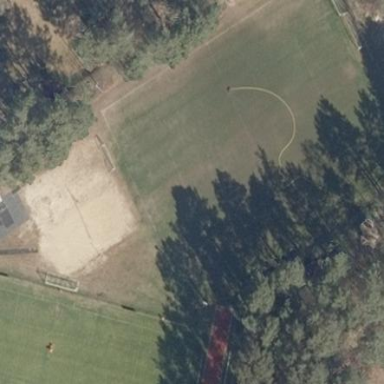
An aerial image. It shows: Soccer pitch for leisureland activities.